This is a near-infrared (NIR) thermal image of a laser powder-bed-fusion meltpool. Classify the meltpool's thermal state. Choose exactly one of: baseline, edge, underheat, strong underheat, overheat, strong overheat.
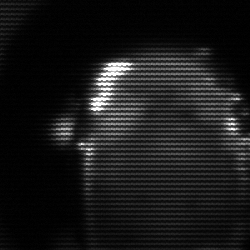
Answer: baseline